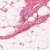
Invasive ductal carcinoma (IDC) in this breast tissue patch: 0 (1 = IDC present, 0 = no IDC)